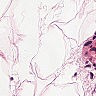
Metastatic tissue present: no